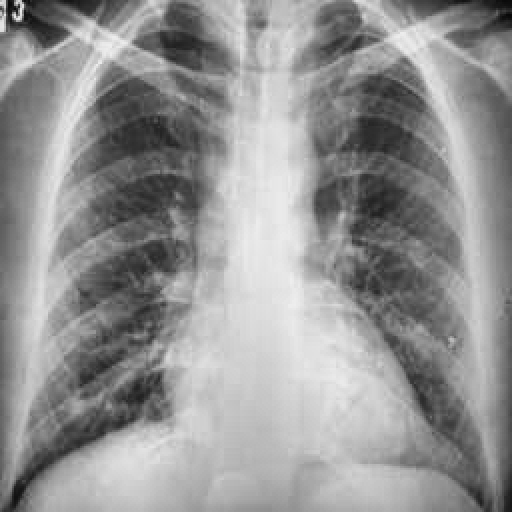
Finding: TUBERCULOSIS